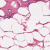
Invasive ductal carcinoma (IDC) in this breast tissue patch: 0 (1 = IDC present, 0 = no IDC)